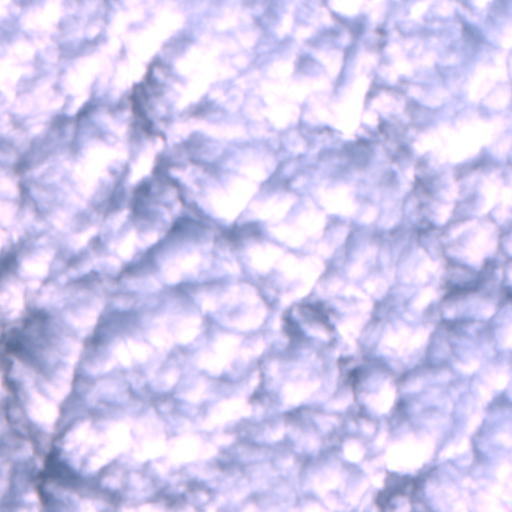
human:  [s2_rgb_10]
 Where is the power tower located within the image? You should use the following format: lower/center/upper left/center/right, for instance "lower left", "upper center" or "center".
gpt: The power tower is located in the upper of the image.
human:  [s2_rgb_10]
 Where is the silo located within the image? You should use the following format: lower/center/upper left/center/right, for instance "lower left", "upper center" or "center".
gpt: The silo is located in the lower left of the image.
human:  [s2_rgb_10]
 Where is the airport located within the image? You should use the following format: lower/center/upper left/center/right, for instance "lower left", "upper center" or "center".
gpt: There is no airport in the image.